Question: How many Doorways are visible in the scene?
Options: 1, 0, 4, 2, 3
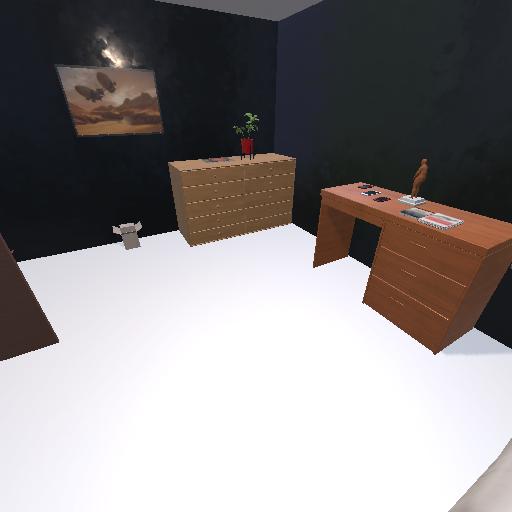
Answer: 1